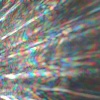
Label: sunburn